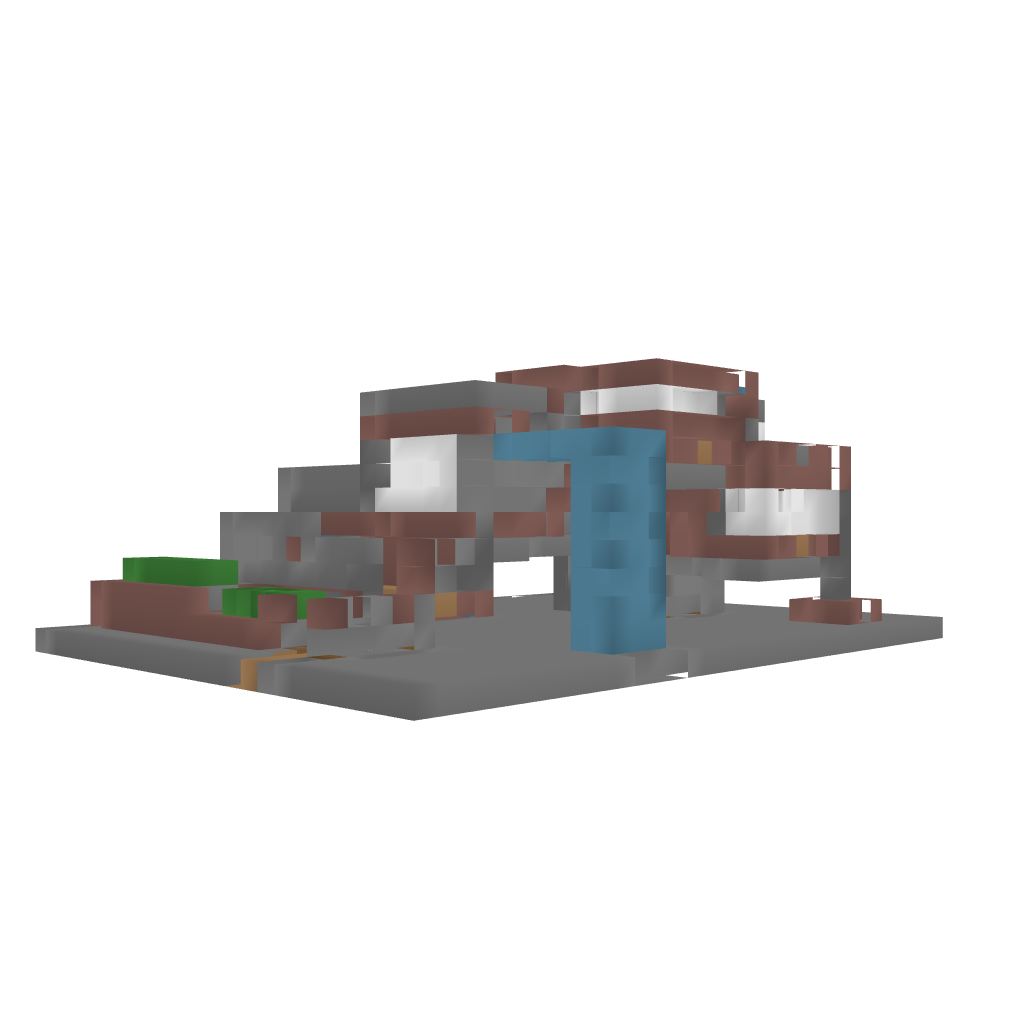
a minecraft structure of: Saxum Lignum bad low quality